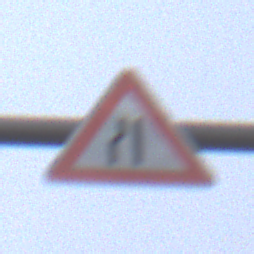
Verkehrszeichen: EinseitigVerengteFahrbahnLinks
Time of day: SunriseSunset
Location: Outdoor (Nature)
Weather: Overcast
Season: NotSpecified
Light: Natural